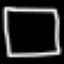
Label: square